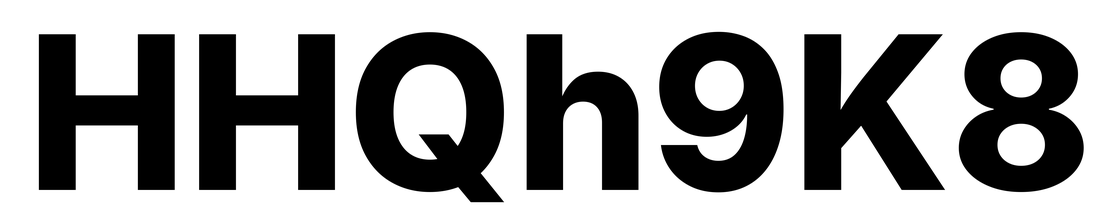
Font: Inter_ExtraBold